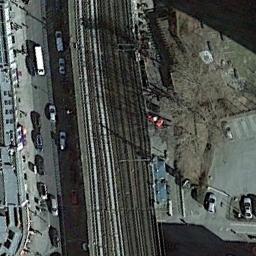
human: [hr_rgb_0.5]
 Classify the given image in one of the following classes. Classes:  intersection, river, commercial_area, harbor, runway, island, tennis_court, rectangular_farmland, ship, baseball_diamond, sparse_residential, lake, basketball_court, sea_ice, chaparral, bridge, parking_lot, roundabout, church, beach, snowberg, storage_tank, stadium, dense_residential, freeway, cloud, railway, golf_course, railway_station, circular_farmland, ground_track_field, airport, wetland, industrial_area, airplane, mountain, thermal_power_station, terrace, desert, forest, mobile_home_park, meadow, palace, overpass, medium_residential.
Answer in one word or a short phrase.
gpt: railway